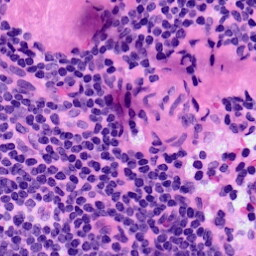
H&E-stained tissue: LymphNode